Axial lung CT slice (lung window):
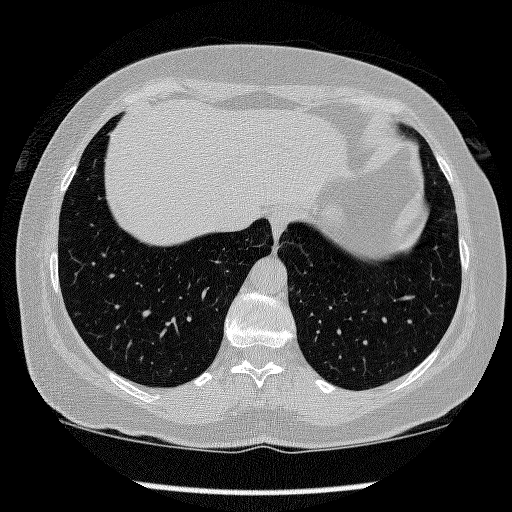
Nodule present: no